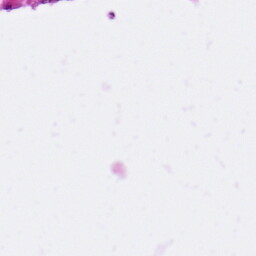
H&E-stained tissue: Pancreatic